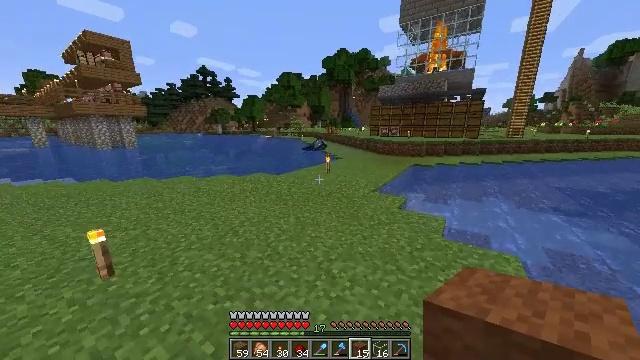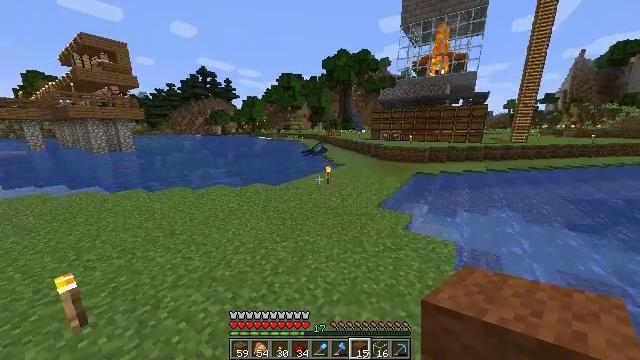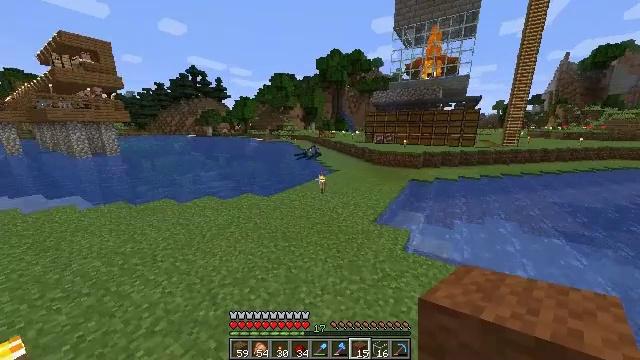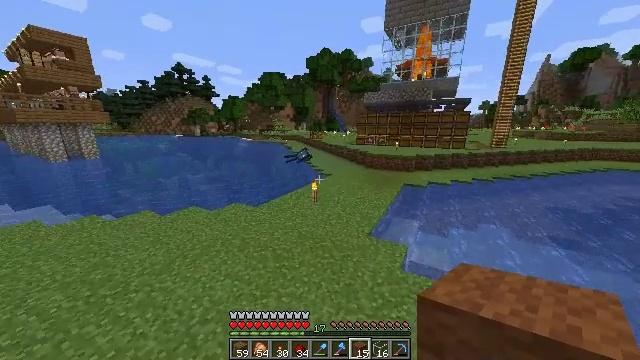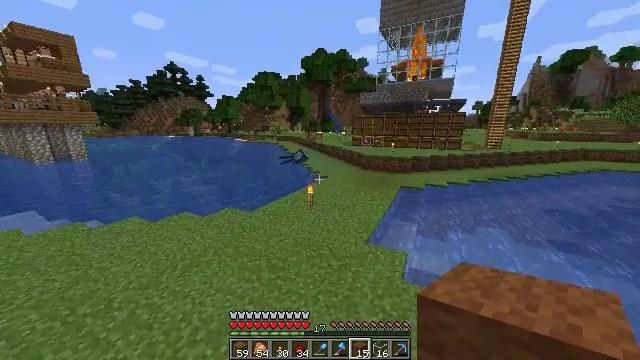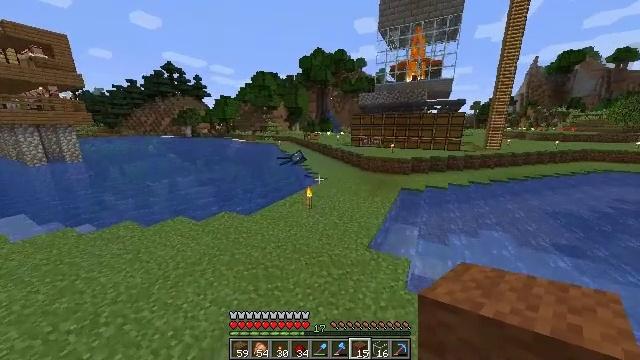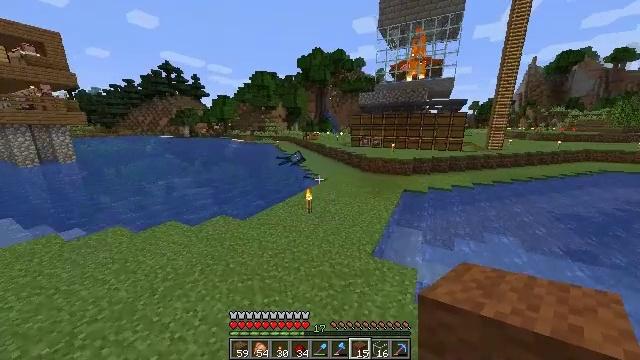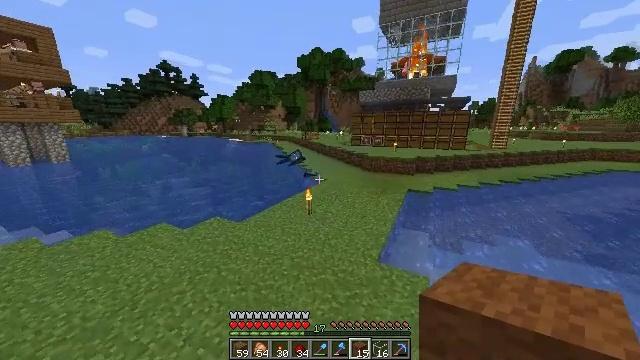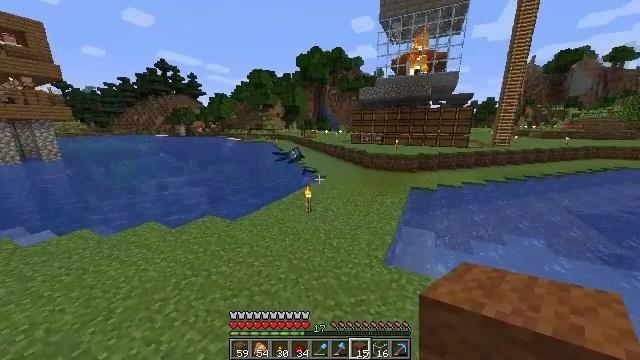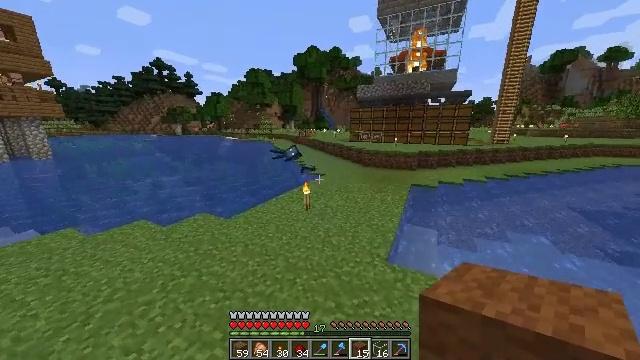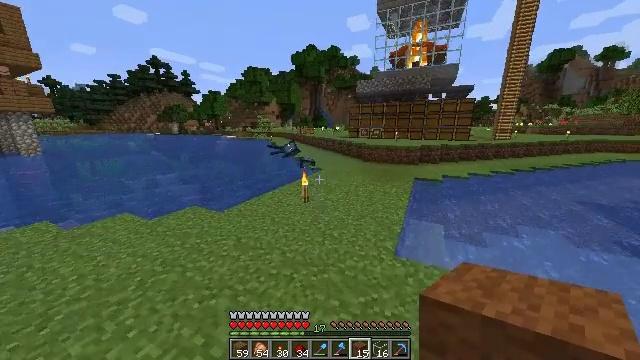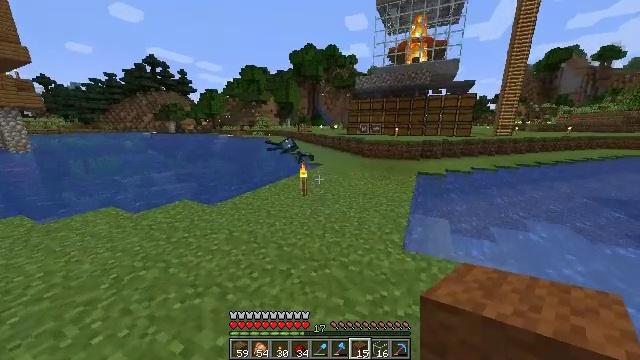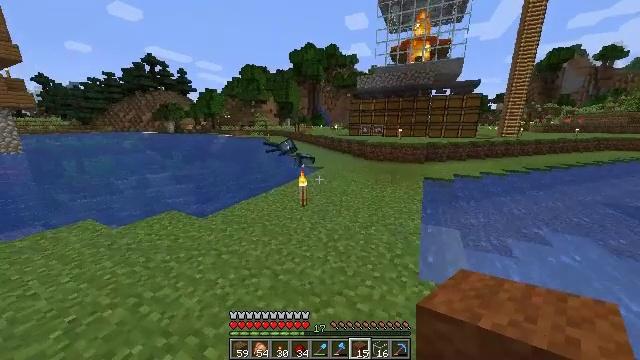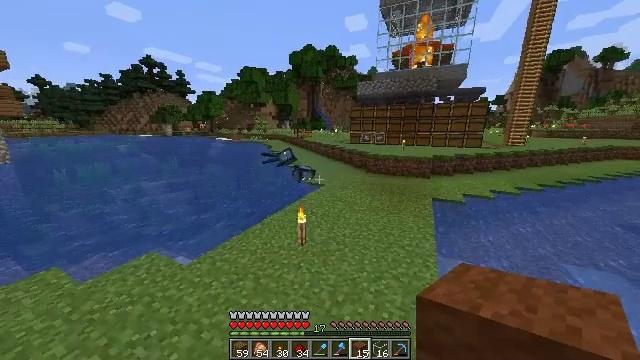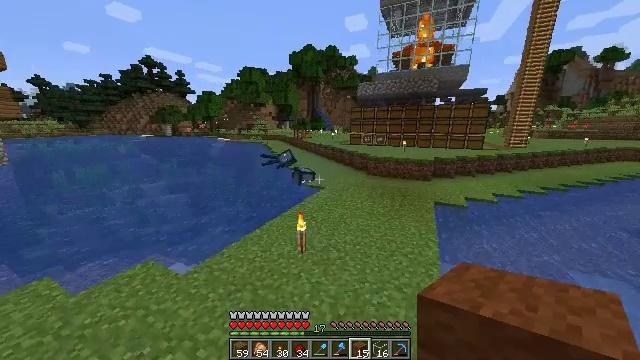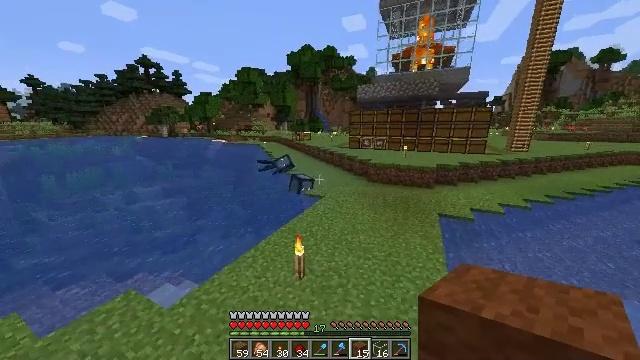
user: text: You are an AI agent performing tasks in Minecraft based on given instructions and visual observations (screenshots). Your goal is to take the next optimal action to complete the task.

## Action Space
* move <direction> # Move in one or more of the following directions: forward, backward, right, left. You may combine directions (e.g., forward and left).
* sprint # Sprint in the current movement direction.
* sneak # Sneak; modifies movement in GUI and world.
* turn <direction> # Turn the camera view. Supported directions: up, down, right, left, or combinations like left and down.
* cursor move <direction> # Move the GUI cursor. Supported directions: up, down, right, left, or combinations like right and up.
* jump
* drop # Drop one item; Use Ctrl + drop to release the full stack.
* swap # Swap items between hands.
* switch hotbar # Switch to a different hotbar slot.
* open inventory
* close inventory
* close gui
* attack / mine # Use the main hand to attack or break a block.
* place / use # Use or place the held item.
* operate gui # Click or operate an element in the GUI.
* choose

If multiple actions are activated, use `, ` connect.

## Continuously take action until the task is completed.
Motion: motion action
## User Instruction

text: Craft a brown bed.
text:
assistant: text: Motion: move forward, sprint, jump
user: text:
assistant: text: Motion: move forward, turn right, jump
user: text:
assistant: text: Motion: move forward, turn right, jump
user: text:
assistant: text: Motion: move forward, turn right, jump
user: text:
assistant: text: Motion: move forward, jump
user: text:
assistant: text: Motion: move forward, jump
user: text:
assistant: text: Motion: move forward, jump
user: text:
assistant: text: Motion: move forward, jump
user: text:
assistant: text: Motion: move forward, jump
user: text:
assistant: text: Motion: move forward, jump
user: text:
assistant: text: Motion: move forward, sprint, jump
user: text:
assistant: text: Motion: move forward, sprint, jump
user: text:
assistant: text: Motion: move forward, sprint, jump
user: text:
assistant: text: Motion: move forward, sprint, jump
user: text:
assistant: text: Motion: move forward, jump
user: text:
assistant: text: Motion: move forward, jump
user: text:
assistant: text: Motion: move forward, jump
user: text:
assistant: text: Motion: move forward, jump
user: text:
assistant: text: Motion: move forward, jump
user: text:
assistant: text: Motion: move forward, jump
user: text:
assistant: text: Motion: move forward, turn right, jump
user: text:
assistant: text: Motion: move forward, turn right, jump
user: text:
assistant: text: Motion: move forward, sprint, turn right, jump
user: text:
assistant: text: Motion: move forward, sprint, jump
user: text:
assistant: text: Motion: move forward, sprint, jump
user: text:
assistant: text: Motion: move forward, sprint, jump
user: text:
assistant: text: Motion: move forward, sprint, jump
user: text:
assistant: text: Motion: move forward, jump
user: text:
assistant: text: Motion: move forward, jump
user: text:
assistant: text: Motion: move forward, jump